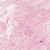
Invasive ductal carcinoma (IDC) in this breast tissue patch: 0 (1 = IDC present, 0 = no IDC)